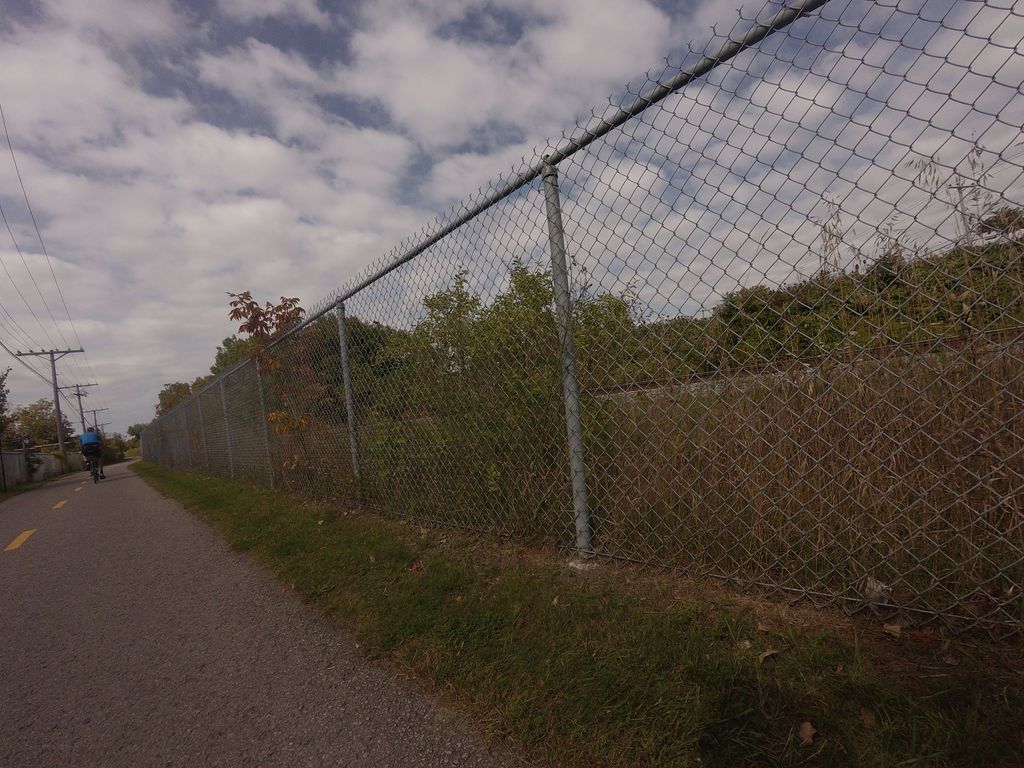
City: montreal